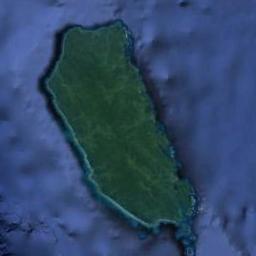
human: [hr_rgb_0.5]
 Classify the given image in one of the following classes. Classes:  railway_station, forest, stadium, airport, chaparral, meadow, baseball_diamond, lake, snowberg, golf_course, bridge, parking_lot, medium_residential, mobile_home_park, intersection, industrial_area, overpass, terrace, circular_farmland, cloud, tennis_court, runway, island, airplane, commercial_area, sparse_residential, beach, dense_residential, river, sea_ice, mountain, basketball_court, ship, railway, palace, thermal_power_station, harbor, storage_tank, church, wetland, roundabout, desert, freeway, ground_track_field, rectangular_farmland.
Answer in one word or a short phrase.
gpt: island